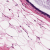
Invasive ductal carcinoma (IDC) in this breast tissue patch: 0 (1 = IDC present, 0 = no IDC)